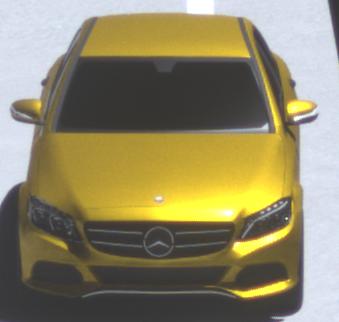
Make: Mercedes-Benz
Model: C 160
Detailed model: C-Class (205) Limousine
Model produced from: 2015/04
Model produced until: 2018/04
Doors: 4
Color: yellow
Road condition: wet road
Daytime: midday
Contrast: high contrast